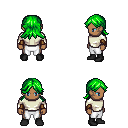
a pixel art fantasy rpg character, male body template, human, dark skin, white long-sleeve shirt, white pants, green loose hair, cloth bracers, black shoes, four views (front, back, left, right), 2x2 character sprite sheet, small pixel art, hard edges, no anti-aliasing